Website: macys
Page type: customer-info-address
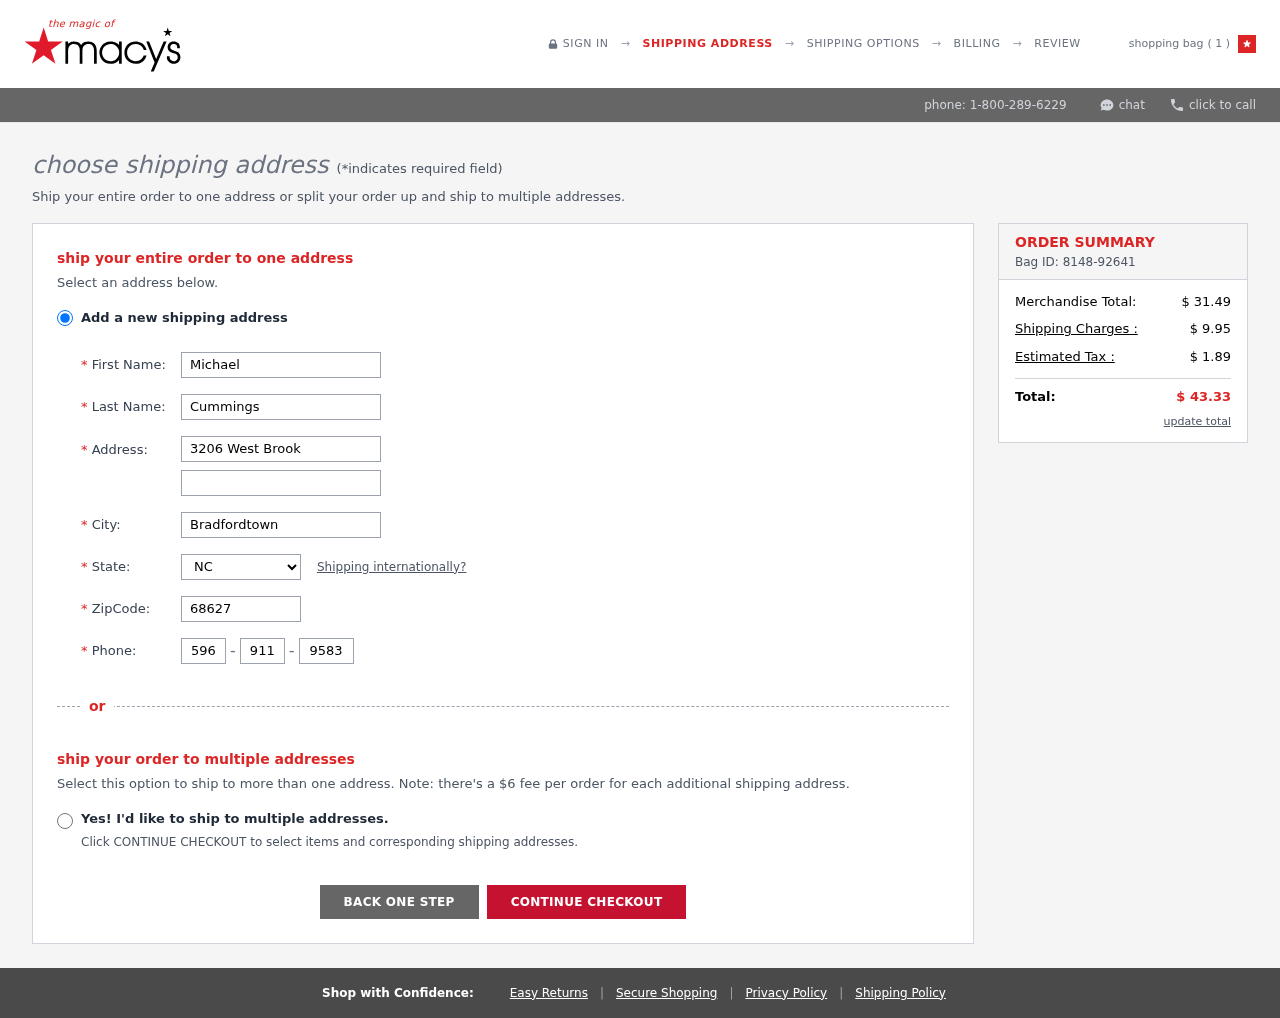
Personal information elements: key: PII_CITY
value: Bradfordtown
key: PII_FIRSTNAME
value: Michael
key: PII_LASTNAME
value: Cummings
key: PII_PHONE_AREA
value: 596
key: PII_PHONE_PREFIX
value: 911
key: PII_PHONE_SUFFIX
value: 9583
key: PII_POSTCODE
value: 68627
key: PII_STATE_ABBR
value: NC
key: PII_STREET
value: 3206 West Brook
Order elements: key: ORDER_NUM_ITEMS
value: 1
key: ORDER_ID
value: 8148-92641
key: ORDER_SUBTOTAL
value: $ 31.49
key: ORDER_SHIPPING_COST
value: $ 9.95
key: ORDER_TAX
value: $ 1.89
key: ORDER_TOTAL
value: $ 43.33